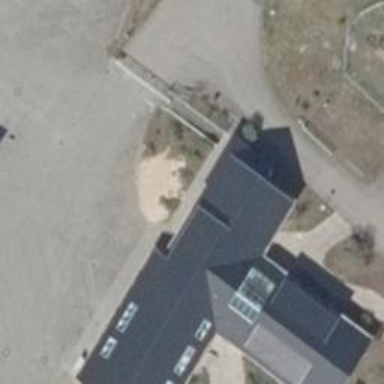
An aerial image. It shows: Part of building.